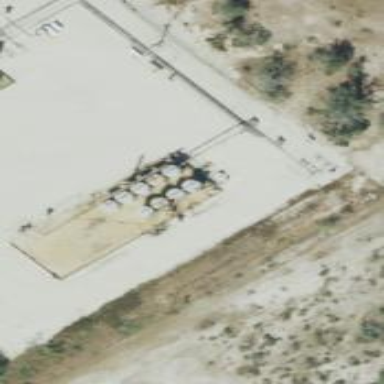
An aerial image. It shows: Storage tank with man-made structure.